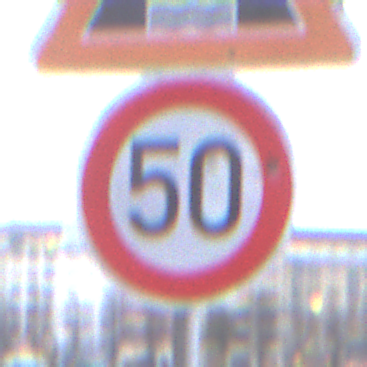
Verkehrszeichen: Geschwindigkeit50
Zusatzzeichen oben: BeweglicheBruecke
Umgebung: Outdoor, Urban
Tageszeit: MorningAfternoon
Wetter: Overcast
Licht: Natural
Jahreszeit: NotSpecified
Kontrast: LowContrast